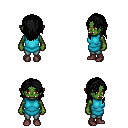
a pixel art fantasy rpg character, female body template, orc, green skin, teal tunic, teal pants, black long hairstyle, maroon shoes, four views (front, back, left, right), 2x2 character sprite sheet, small pixel art, hard edges, no anti-aliasing